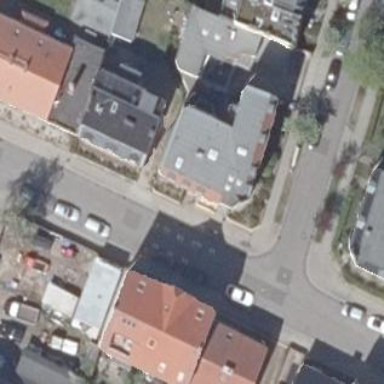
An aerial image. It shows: Apartments building with gambrel roof.